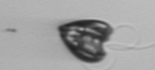
Label: Pyramimonas_longicauda